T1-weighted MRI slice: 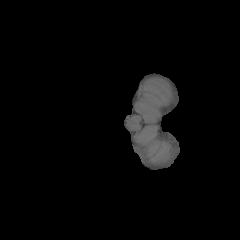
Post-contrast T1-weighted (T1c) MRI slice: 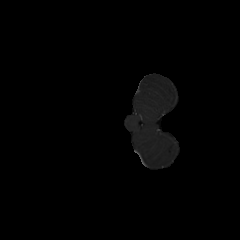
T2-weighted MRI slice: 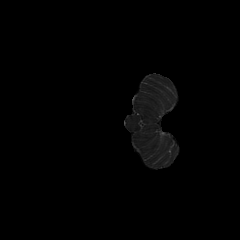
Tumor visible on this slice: no